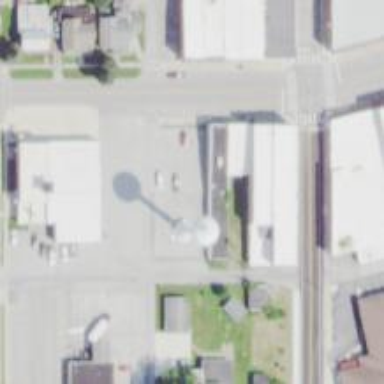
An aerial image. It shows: Water tower that is man-made.